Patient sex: F
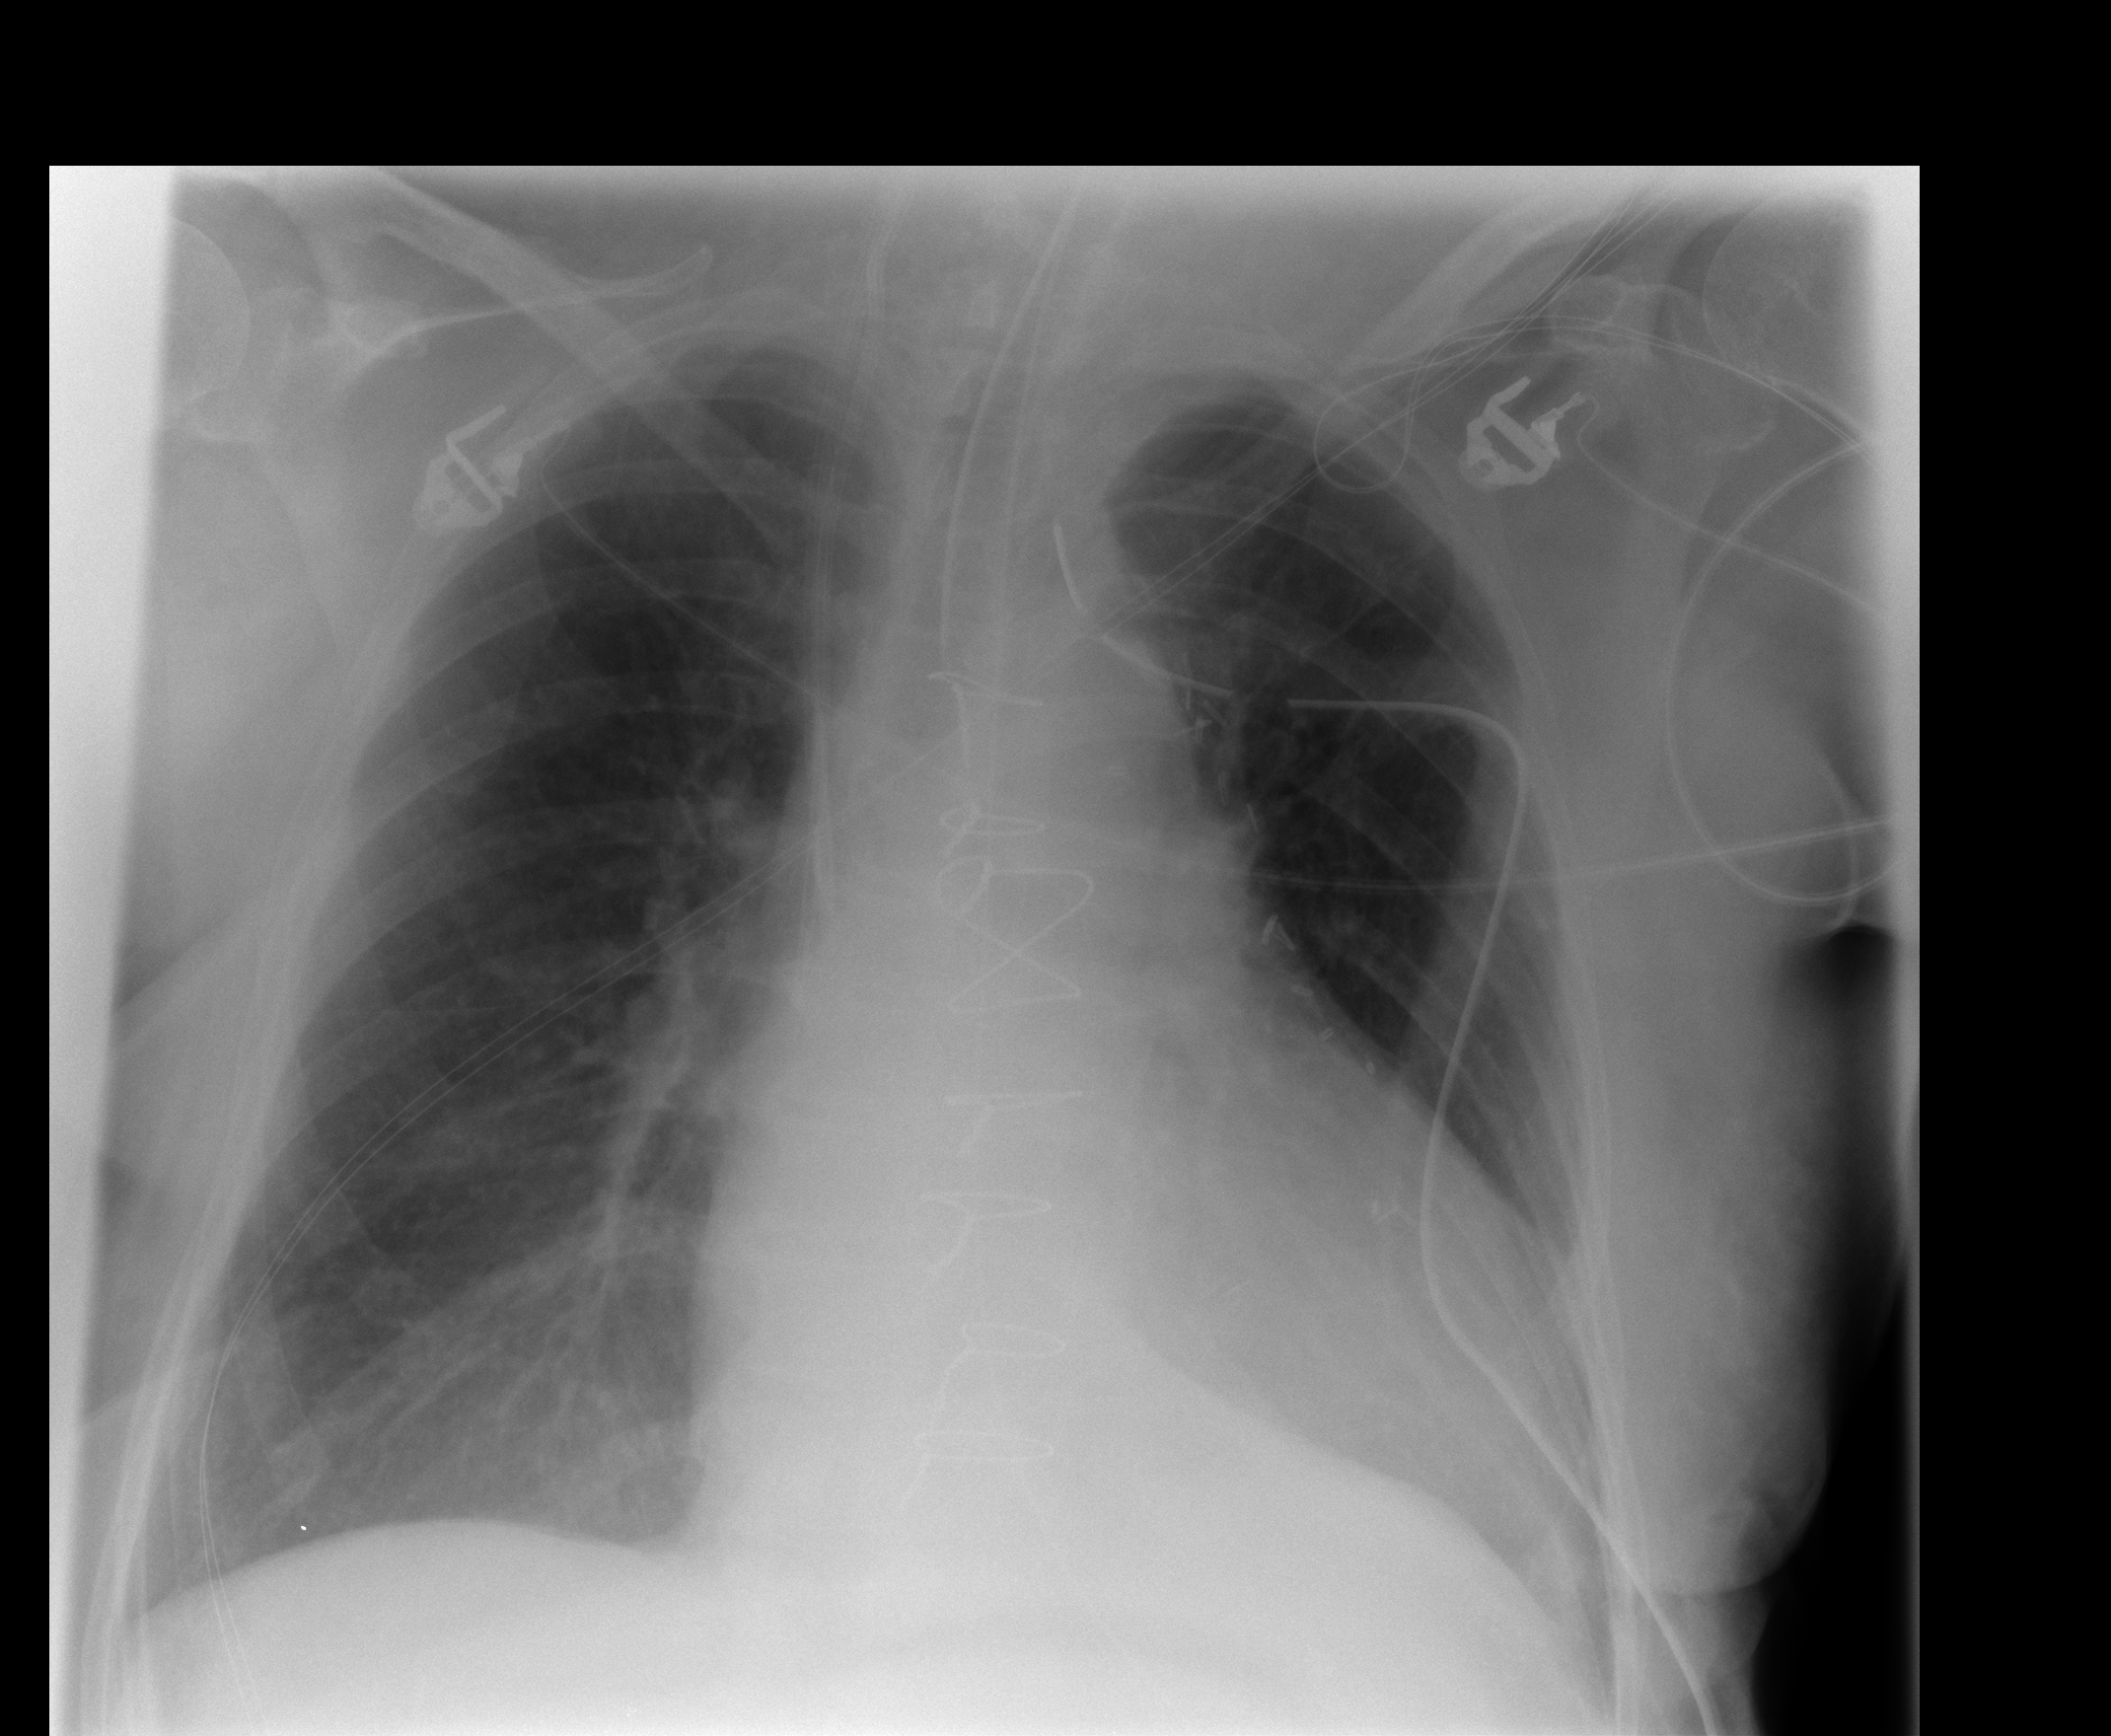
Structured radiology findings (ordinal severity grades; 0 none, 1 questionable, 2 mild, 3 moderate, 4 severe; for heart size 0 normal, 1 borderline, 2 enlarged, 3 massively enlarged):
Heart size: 2
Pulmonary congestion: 1
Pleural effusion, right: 0
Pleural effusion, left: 0
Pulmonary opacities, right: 0
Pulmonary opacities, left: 0
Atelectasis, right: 1
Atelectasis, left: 0